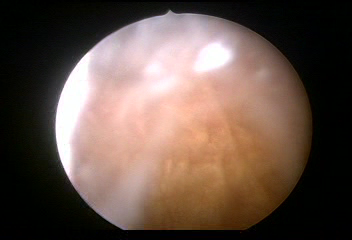
Modality: WLC
Class: Normal mucosa
Bladder cancer association: No